Field crop: maize
Growth stage: 2
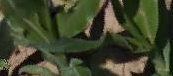
Species: maize